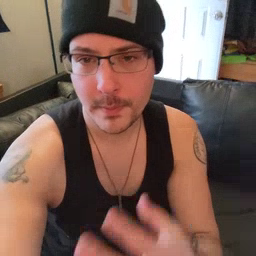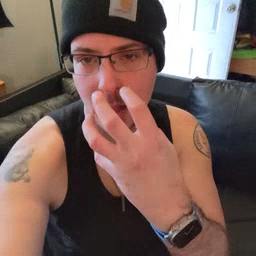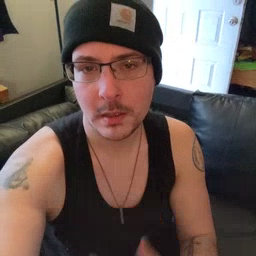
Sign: mad